Question: Hello everyone I trying to calculate the time complexity of Maximum Subsequence Sum.
Actually I know the answer which is O(n^3) and it follows from the function (n^3 + 3n^2 + 2n)/6
My question is how is that function obtained.
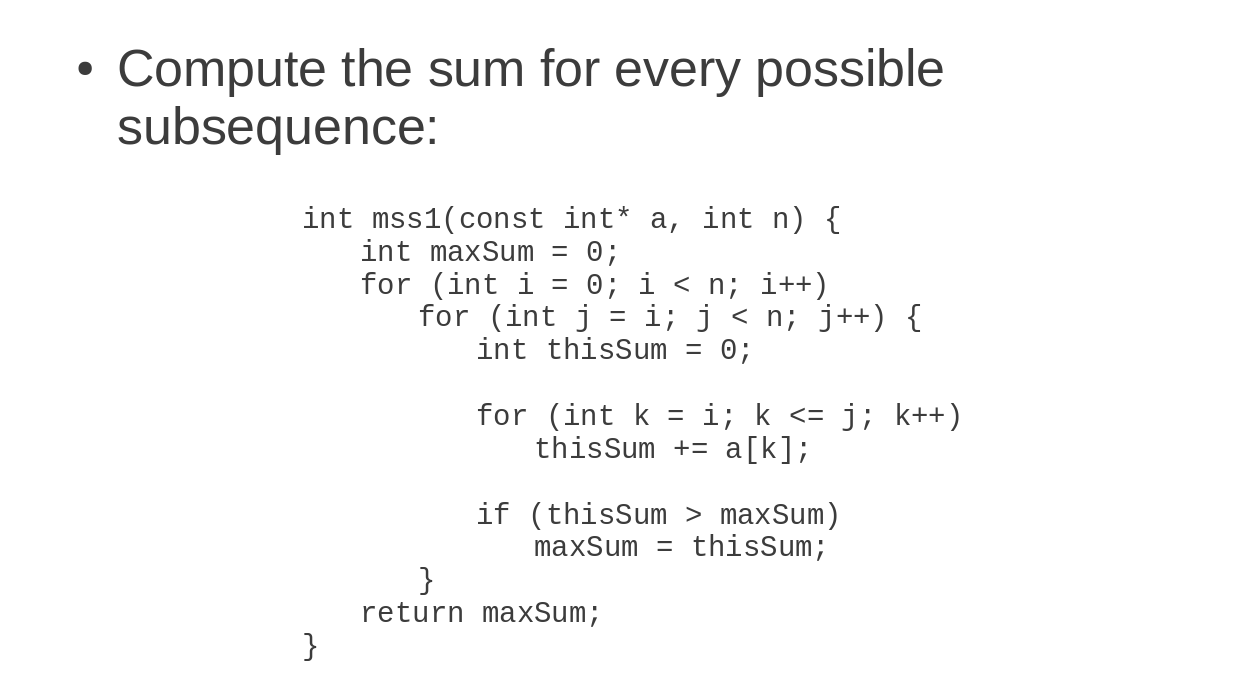
Answer: Here is how..
'''
i=0
j=0 k=0 (count=1 )
j=1 k=0,1 (count =2)
j=2 k=0,1,2 (count = 3)
...
j=n-1 k=0,1,2,...n-1 (count = n)
Total number of times code executed = 1+2+3+...+n = n(n+1)/2
i=1
j=1 k=1 (count=1 )
j=2 k=1,2 (count =2)
j=3 k=1,2, 3 (count = 3)
...
j=n-1 k=1,2,...n-1 (count = n-2)
Total number of times code executed = 1+2+3+...+n-1 = (n-1)n/2
...
i=n-1
j=n-1 k=n-1 ( count = 1)
Total number of of times code executed = 1 = 1(1+1)/2
Now if we sum for all the values of i
n(n+1)/2 + ((n-1)((n-1)+1)/2+.....+1(1+1)/2
= N(N+1)/2 =1/2(N^2 +N) =1/2(N^2+N)=1/2{ 1/6 N(N+1)(2N+1) + 1/2 N(N+1) } =1/2{ (2N^3 + 3N^2+N )/6 +(N^2+N)/2} =(N^3 + 3N^2 + 2N)/6
'''